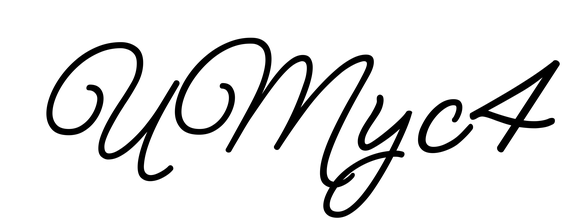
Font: MeowScript-Regular